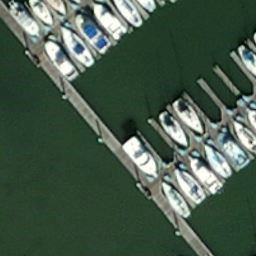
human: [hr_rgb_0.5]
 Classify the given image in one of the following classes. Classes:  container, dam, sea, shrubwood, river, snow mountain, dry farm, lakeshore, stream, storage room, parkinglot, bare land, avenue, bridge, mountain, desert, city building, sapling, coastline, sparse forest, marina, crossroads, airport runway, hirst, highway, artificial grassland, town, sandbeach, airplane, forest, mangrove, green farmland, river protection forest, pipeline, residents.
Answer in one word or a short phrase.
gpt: marina